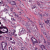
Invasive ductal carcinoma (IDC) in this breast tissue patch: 1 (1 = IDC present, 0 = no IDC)